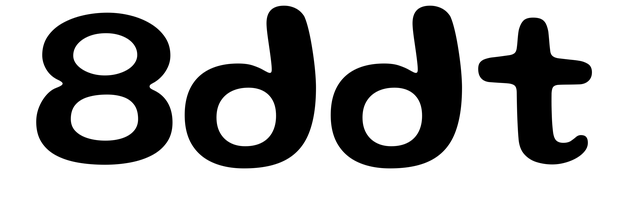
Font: Gluten_Medium